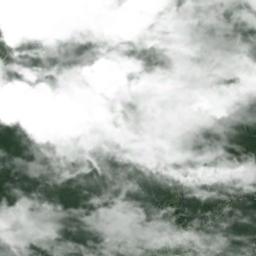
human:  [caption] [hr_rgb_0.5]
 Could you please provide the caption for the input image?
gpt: The white cloud is above green land .

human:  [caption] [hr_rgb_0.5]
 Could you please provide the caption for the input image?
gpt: There is a layer of floating clouds on the sea .

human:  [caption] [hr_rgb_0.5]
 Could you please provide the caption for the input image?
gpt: The stratus clouds are located above the land covered by dense vegetation .

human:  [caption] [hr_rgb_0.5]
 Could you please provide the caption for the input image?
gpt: Thick white clouds cover the green earth .

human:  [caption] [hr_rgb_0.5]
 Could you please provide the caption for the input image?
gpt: There are many thick white clouds .